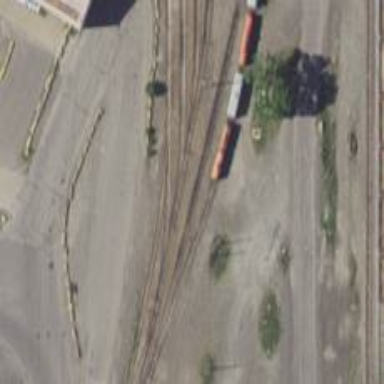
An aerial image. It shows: Railway spur service.